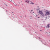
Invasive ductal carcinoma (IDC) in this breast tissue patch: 0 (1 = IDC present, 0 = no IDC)